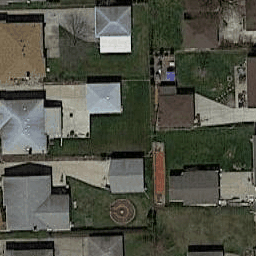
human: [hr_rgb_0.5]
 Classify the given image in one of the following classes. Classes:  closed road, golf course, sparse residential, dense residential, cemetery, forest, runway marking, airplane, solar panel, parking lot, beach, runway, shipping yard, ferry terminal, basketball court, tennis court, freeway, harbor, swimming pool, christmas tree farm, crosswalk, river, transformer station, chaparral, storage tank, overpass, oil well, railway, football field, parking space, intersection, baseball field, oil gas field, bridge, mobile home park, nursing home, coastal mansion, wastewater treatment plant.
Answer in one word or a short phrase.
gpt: dense residential